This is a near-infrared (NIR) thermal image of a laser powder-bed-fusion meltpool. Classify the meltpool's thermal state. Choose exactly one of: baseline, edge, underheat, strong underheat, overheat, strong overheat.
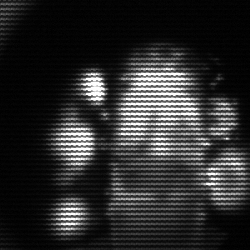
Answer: strong underheat